Question: I want to setup a javascript listener that automatically knows when the SQL database is updated.
I am using Pusher (web service) to receive real time notification.
I am not 100% sure of how I should make this work but here is my plan:
1. Set a cron job every 10 seconds to check if the database has been updated
2. If yes, then send the data to the Pusher server
3. I set a pusher listener in JavaScript on all clients
4. When data is sent to Pusher server, the server send the data to all clients and the data is updated
Heres a diagram of that:

Does that make sense? Is it a good idea to use a cron job on the server to check if the data has been updated or?
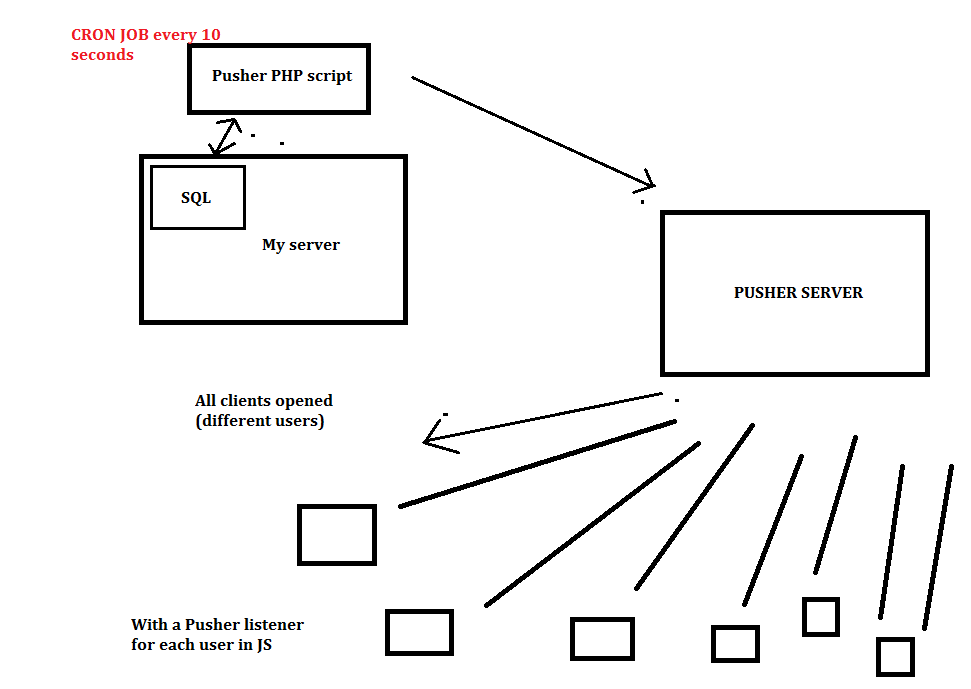
Answer: Yeah, that makes sense. (And thanks for the diagram.)
Know that your updates will be up to 10 seconds after the update, plus whatever Pusher's latency is.
There are two other possibilities:
- Whenever your server issues a query to update this, notify Pusher.- Use a database trigger to kick off the request to Pusher. The details of this approach depend on your DBMS.
Triggers can be a little icky, so do it in your application server if possible.